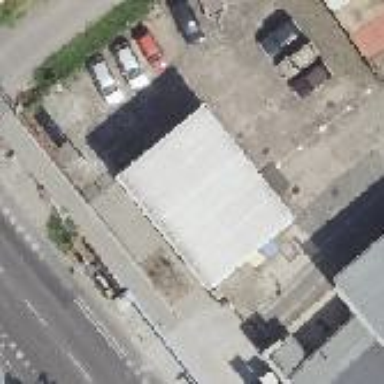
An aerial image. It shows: Retail building.